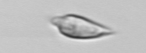
Label: Oxytoxum